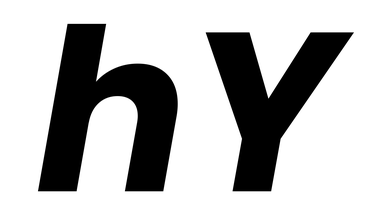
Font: Poppins-BoldItalic